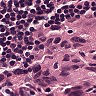
Metastatic tissue present: yes